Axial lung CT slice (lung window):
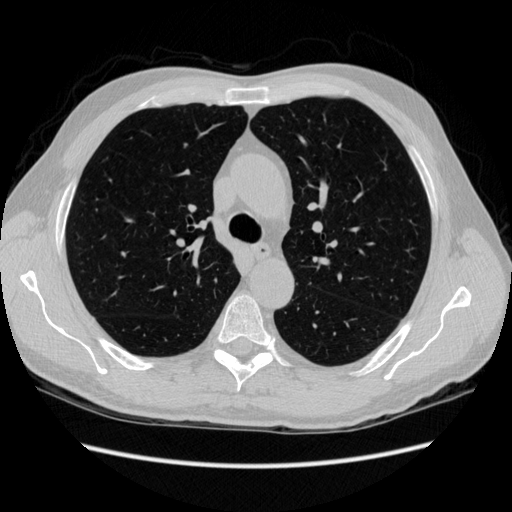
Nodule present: no